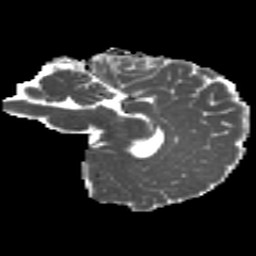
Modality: MD
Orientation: sagittal
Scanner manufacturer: siemens
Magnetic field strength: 3 T
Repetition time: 4.16 s
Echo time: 0.0806 s